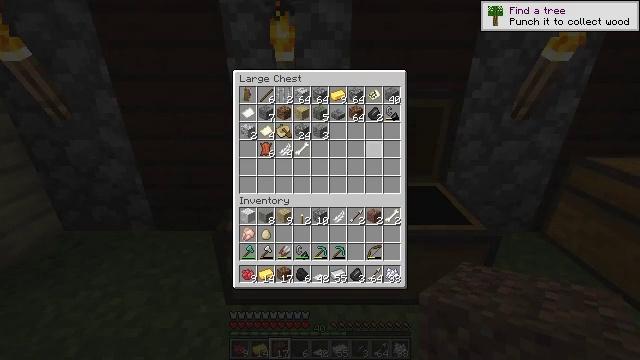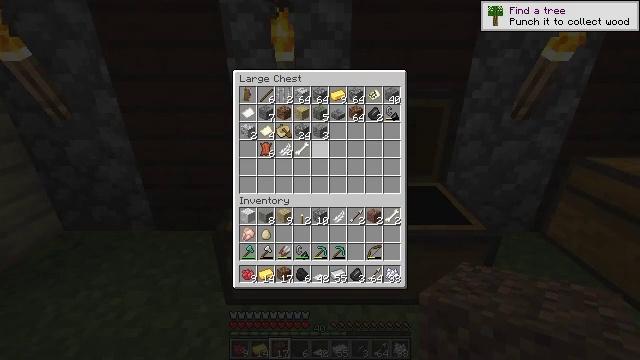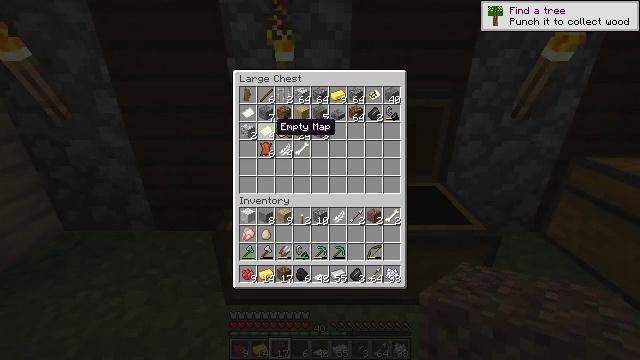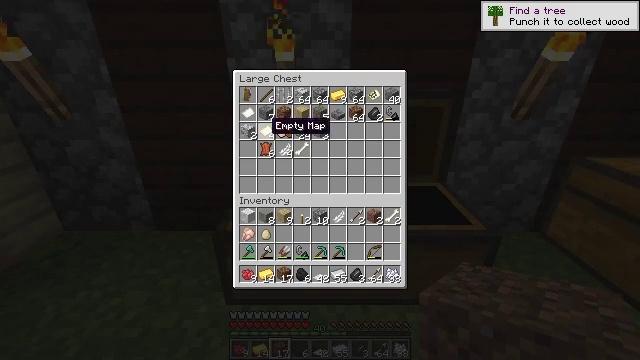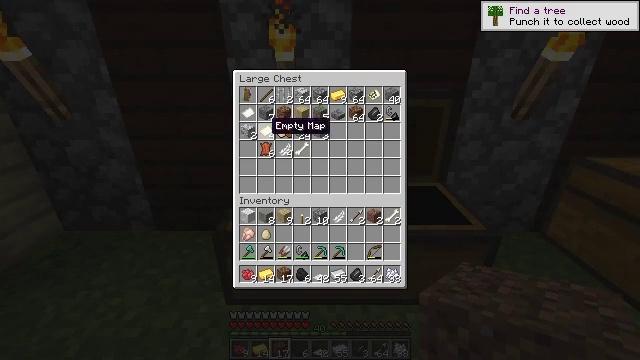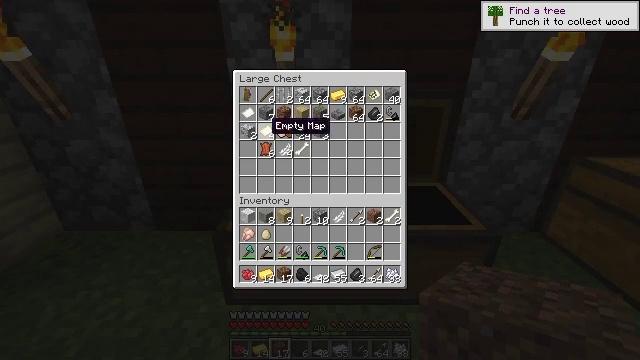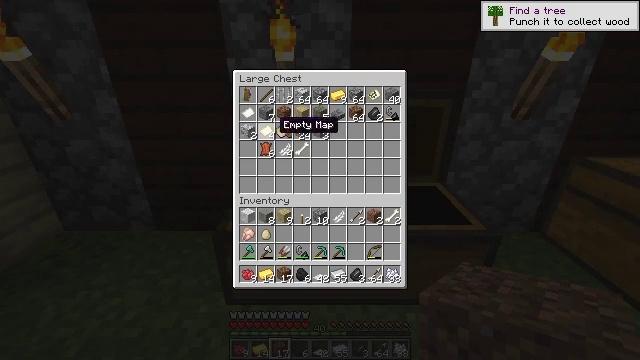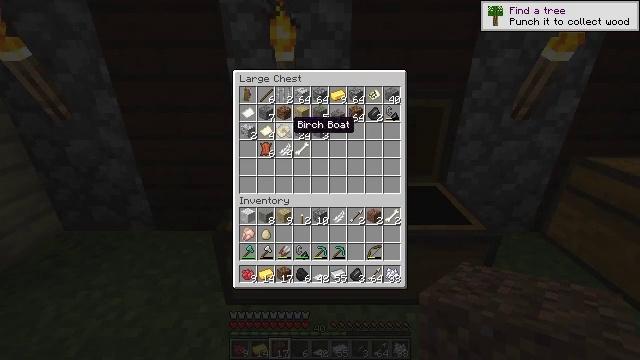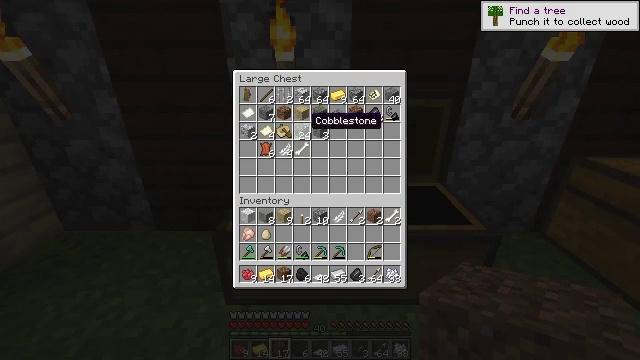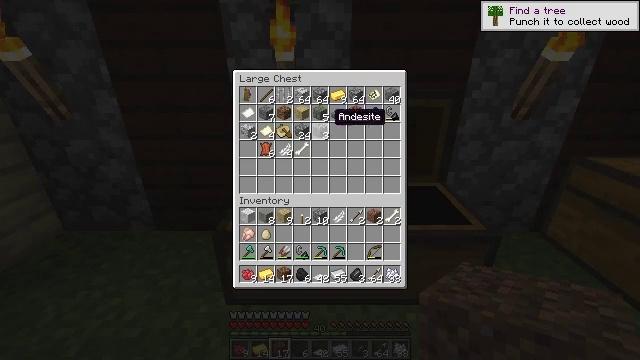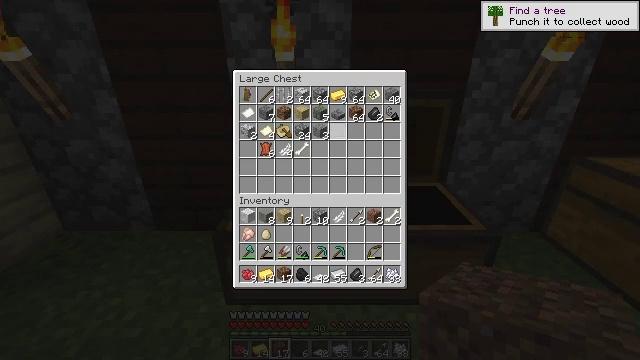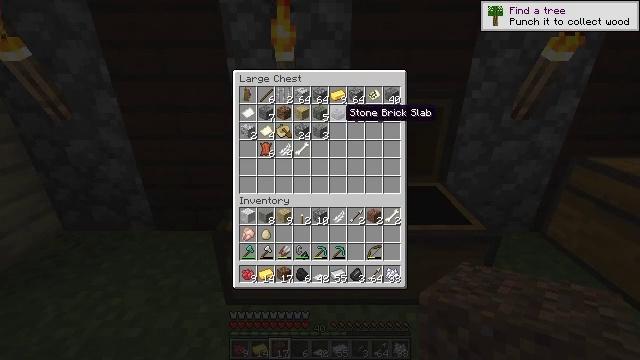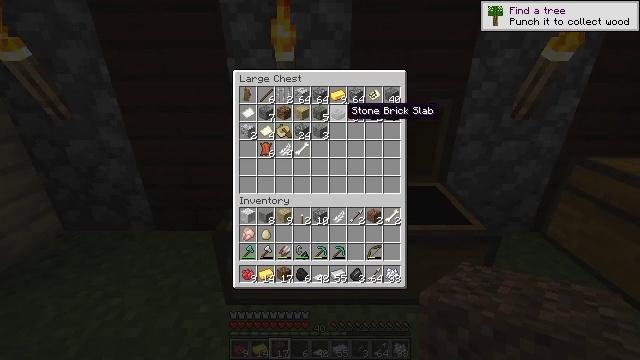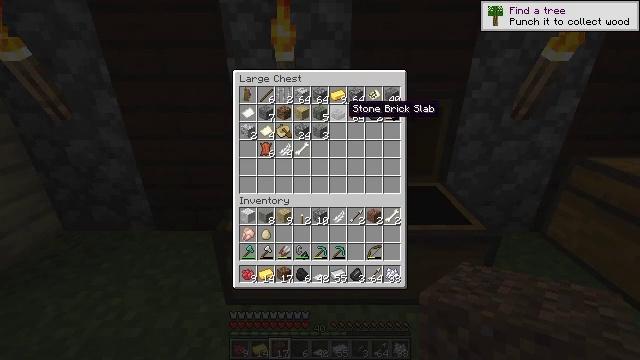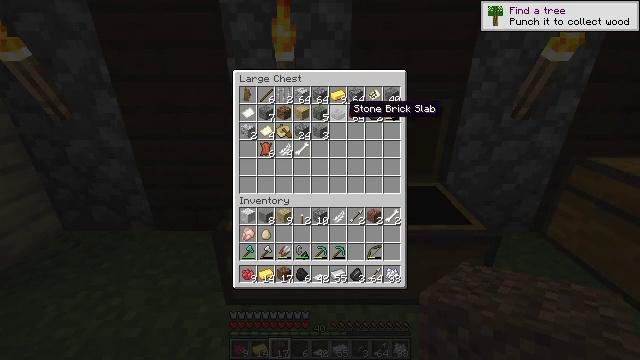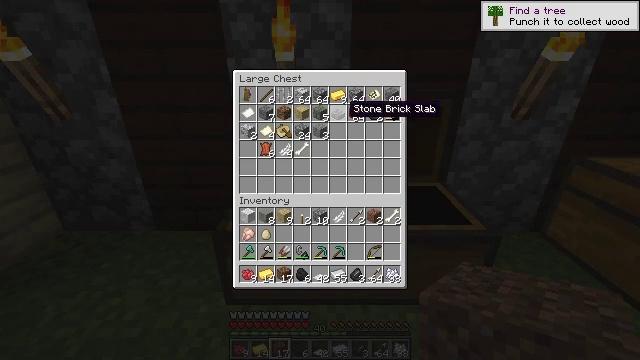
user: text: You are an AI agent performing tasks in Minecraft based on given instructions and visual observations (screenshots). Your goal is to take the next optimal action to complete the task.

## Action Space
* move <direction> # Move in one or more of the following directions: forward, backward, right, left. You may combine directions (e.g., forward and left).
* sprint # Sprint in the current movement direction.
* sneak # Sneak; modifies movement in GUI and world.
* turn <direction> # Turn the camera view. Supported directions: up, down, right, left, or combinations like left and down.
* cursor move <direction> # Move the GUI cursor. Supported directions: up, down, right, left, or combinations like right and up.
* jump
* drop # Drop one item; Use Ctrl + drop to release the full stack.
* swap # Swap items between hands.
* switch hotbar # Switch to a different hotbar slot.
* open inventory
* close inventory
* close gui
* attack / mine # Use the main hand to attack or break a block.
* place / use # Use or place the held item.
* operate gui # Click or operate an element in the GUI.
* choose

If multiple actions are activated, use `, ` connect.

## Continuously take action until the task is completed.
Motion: motion action
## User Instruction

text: Transform gold ingots into a gold block at the crafting table.
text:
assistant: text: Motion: cursor move left and up
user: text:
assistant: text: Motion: cursor move left
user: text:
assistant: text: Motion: no_op
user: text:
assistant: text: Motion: no_op
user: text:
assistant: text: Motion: no_op
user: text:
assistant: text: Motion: cursor move right
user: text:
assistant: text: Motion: cursor move right
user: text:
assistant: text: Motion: cursor move right
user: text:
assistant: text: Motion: cursor move right
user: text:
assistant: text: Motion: cursor move right
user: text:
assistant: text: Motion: no_op
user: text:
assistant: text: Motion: no_op
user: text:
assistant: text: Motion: no_op
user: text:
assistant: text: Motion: no_op
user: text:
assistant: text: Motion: no_op
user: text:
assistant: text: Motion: no_op
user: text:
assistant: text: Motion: no_op
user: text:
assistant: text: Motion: cursor move down
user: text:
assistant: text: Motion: cursor move down
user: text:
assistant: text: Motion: no_op
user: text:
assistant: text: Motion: cursor move up
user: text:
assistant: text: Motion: no_op
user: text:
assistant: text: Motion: no_op
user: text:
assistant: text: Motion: no_op
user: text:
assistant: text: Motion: cursor move left and down
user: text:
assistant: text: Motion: cursor move left and down
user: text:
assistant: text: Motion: cursor move left and down
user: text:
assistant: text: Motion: cursor move left and down
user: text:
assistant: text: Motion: cursor move down
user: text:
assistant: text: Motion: cursor move down